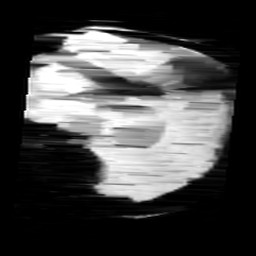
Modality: minIP
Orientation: sagittal
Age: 11
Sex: male
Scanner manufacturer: siemens
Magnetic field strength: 3 T
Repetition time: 0.027 s
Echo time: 0.02 s